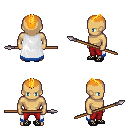
a pixel art fantasy rpg character, male body template, human, tanned skin, white trimmed cape, red pants, light blonde short mohawk hairstyle, ghillies, spear, four views (front, back, left, right), 2x2 character sprite sheet, small pixel art, hard edges, no anti-aliasing